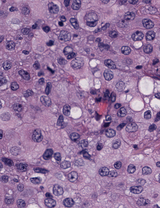
Tumor epithelial tissue: yes
Tumor-associated stroma tissue: no
Normal tissue: no